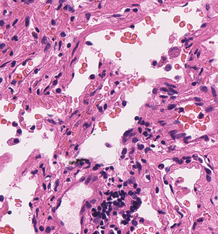
Tumor epithelial tissue: no
Tumor-associated stroma tissue: no
Normal tissue: yes